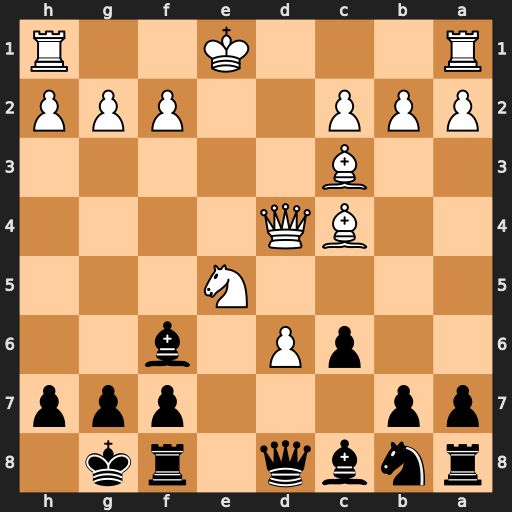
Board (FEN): rnbq1rk1/pp3ppp/2pP1b2/4N3/2BQ4/2B5/PPP2PPP/R3K2R
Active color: b
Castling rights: KQ
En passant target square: -
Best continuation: Bxe5 Qxe5 Re8 O-O-O Rxe5